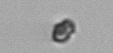
Label: Heterocapsa_rotundata